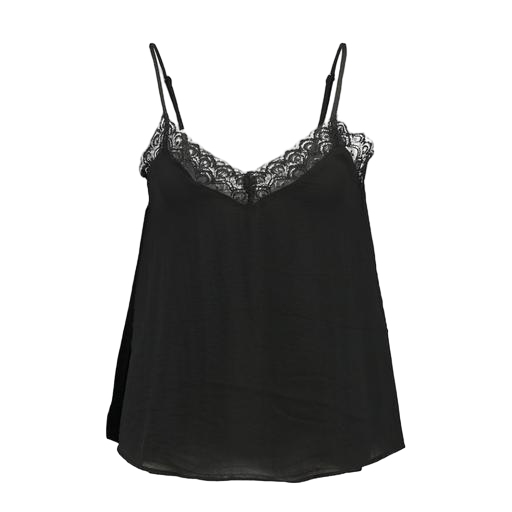
black dentelle lace-detail camisole, black bella cami, black samantha camisole, white background